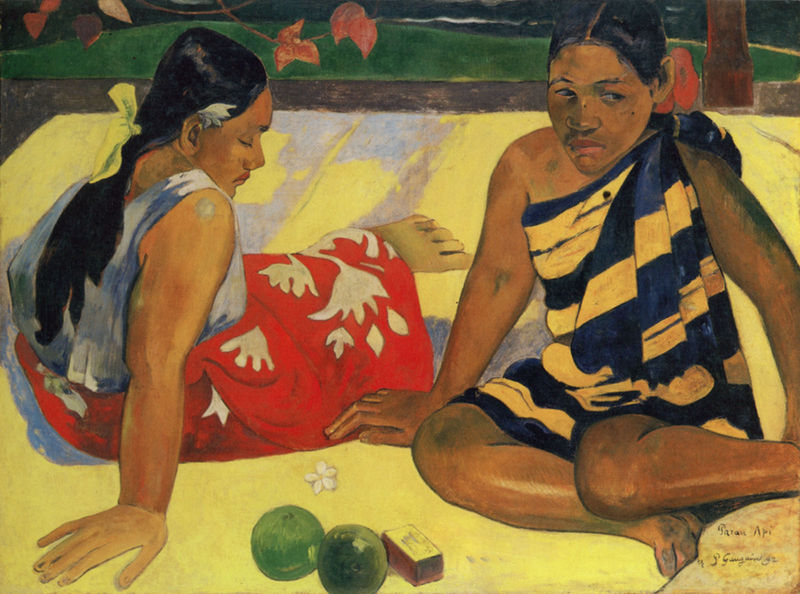
Titel: Parau api (Gibt’s was Neues?)
Künstler: Paul Gauguin
Institution: Dresden, Staatliche Kunstsammlungen
Schlagwörter: blau, blätter, gemälde, frauen, gelb, grün, mädchen, sitzen, blume, bunt, haar, schwarz, blick, blüte, blüten, obst, rot, tuch, muster, rock, arme, signatur, boden, haare, sitzend, tücher, decke, scheitel, traurig, früchte, äpfel, zwei, zopf, gestreift, gauguin, südsee, schachtel, gaugin, melonen, karibik, tahiti, muste, geauguin, südamerikaaa, frauen karibik